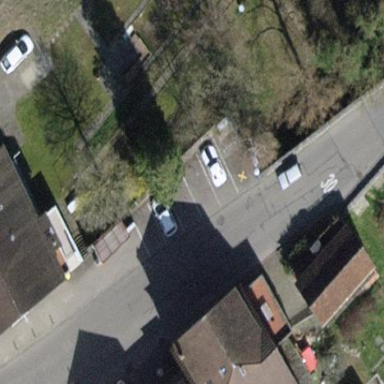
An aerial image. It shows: Parking area.